Field crop: maize
Growth stage: 1
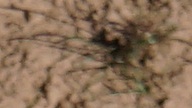
Species: lolium